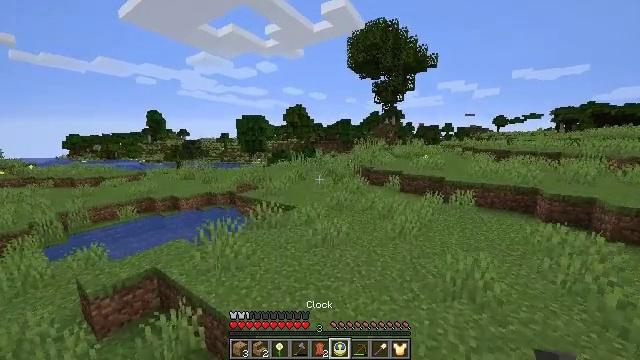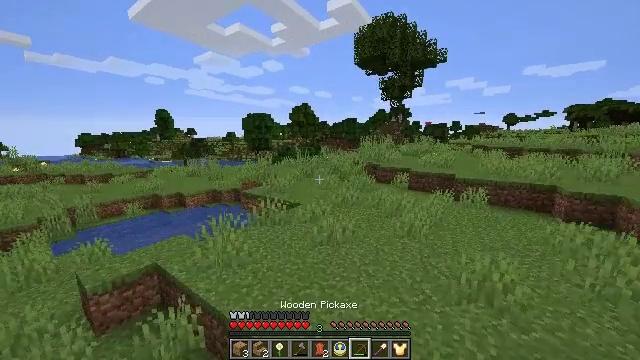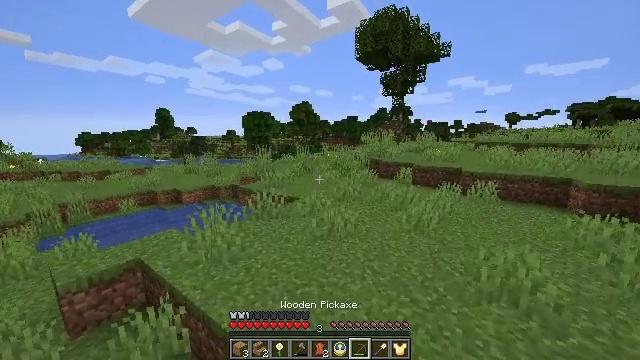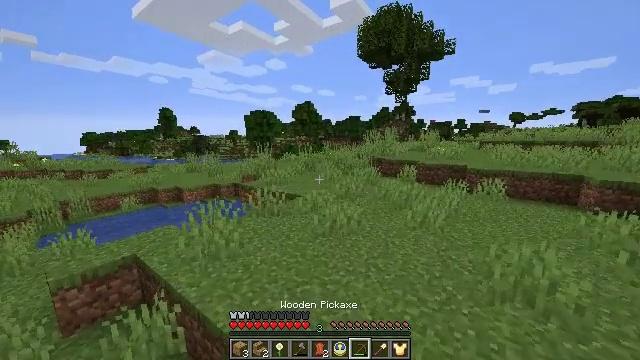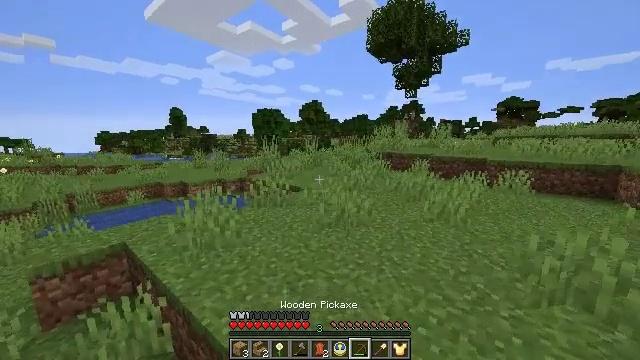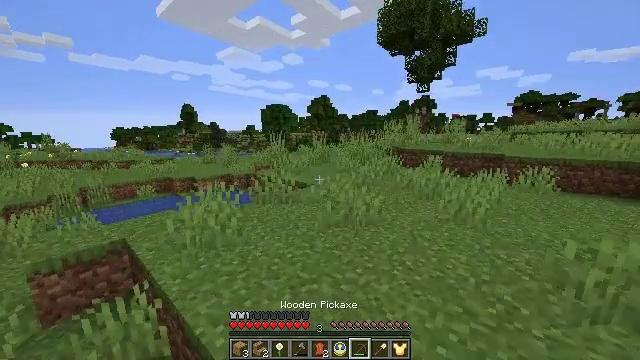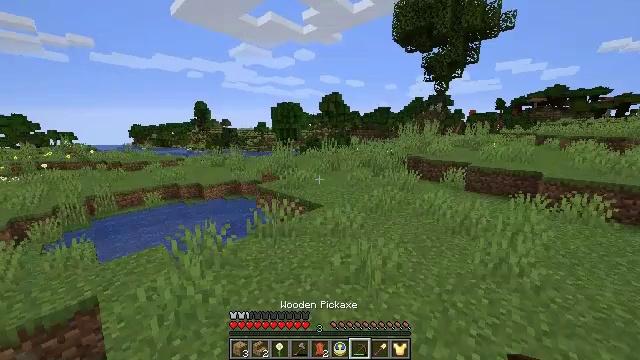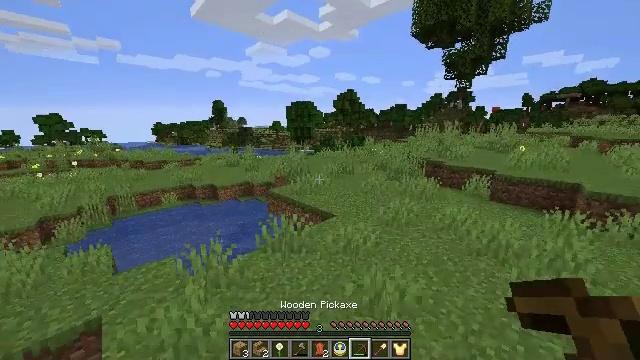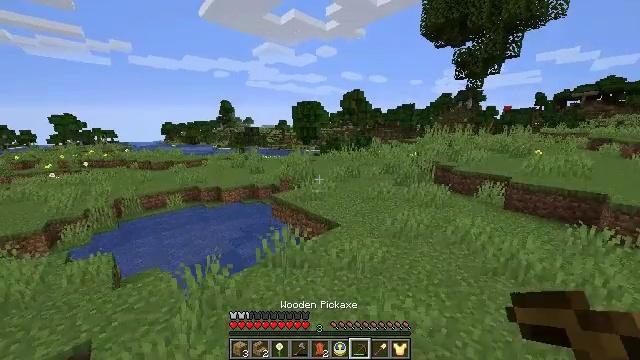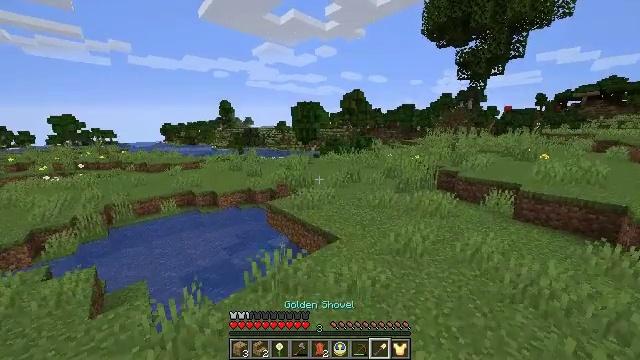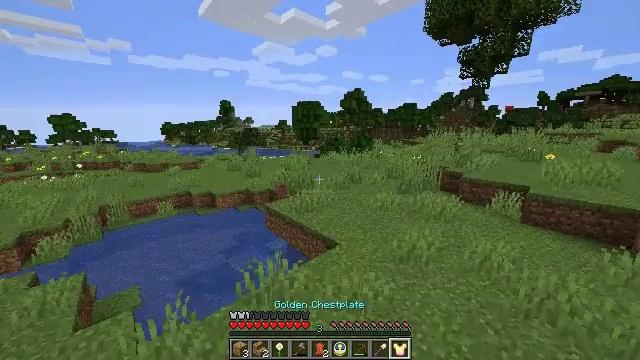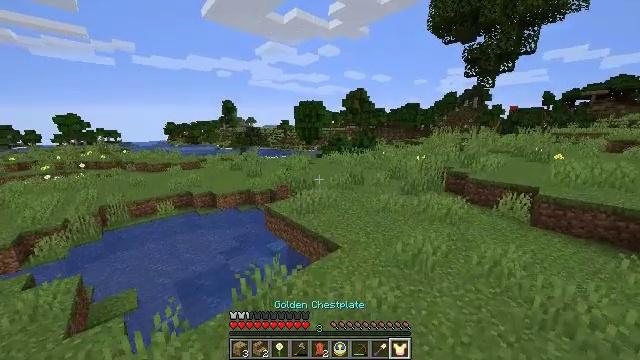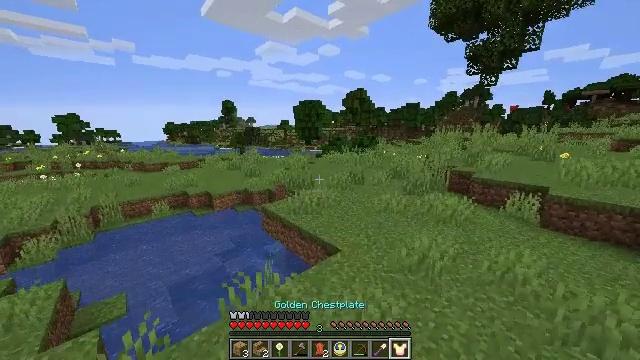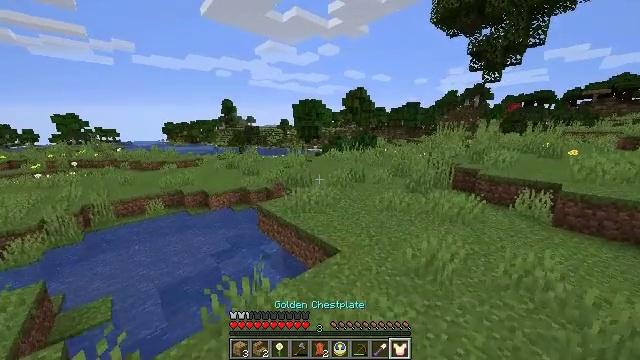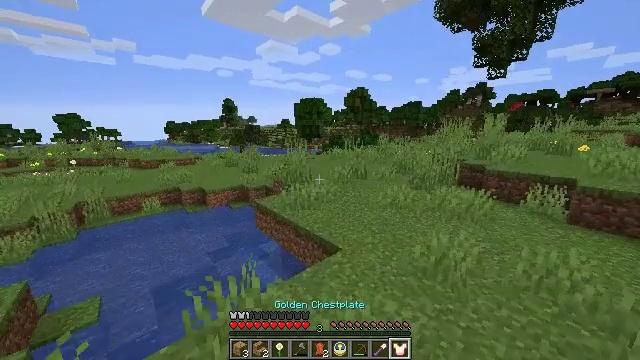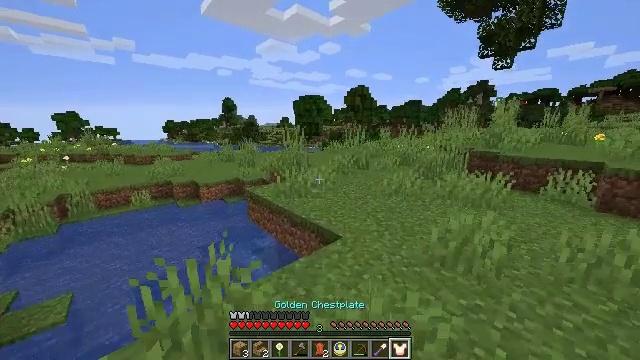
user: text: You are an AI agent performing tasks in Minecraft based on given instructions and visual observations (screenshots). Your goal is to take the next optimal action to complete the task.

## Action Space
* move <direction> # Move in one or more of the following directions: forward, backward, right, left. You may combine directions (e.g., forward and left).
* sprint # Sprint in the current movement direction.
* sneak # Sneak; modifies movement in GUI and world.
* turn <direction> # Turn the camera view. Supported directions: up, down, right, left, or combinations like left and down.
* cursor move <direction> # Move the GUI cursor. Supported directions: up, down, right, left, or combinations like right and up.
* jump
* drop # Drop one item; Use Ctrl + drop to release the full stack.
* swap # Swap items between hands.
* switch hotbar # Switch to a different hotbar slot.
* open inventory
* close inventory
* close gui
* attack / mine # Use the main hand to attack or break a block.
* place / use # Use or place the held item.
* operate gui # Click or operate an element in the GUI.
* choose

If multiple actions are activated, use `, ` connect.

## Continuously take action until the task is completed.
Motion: motion action
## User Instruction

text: Break the sand block.
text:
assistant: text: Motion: move forward, turn left, jump
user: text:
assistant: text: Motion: move forward, jump
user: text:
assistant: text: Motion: move forward, jump
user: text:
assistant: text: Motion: move forward, turn left, jump
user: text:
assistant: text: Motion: move forward, turn left, jump
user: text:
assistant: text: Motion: move forward, turn left and down, jump
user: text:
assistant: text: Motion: move forward, turn left, jump
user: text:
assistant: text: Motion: move forward, turn left, jump
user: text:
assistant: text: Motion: move forward, jump
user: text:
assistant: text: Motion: move forward, jump
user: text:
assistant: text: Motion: move forward, jump
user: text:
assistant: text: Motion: move forward, jump
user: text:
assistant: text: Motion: move forward, jump
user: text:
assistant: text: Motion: move forward, jump
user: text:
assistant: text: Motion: move forward, jump
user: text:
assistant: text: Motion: move forward, jump
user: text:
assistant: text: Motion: move forward, jump
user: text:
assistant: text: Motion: move forward, jump
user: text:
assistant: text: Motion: move forward, jump
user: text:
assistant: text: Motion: move forward, jump
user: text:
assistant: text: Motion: move forward, jump
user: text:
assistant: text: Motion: move forward, jump
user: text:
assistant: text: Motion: move forward, jump
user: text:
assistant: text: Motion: move forward, jump
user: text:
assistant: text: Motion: move forward, turn left and down, jump
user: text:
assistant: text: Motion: move forward, turn left and down, jump
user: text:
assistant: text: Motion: move forward, turn left and down, jump
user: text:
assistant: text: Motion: move forward, turn left, jump
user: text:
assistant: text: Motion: move forward, jump
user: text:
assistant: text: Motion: move forward and move right, jump